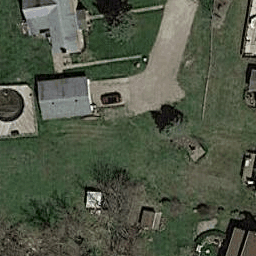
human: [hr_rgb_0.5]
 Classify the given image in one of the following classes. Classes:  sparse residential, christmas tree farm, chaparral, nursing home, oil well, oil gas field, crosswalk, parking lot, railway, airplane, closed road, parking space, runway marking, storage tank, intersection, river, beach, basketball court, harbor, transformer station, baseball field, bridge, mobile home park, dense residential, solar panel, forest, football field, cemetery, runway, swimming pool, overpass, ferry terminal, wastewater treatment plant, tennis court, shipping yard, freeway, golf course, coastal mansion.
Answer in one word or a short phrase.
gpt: sparse residential